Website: apple
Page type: customer-info-address
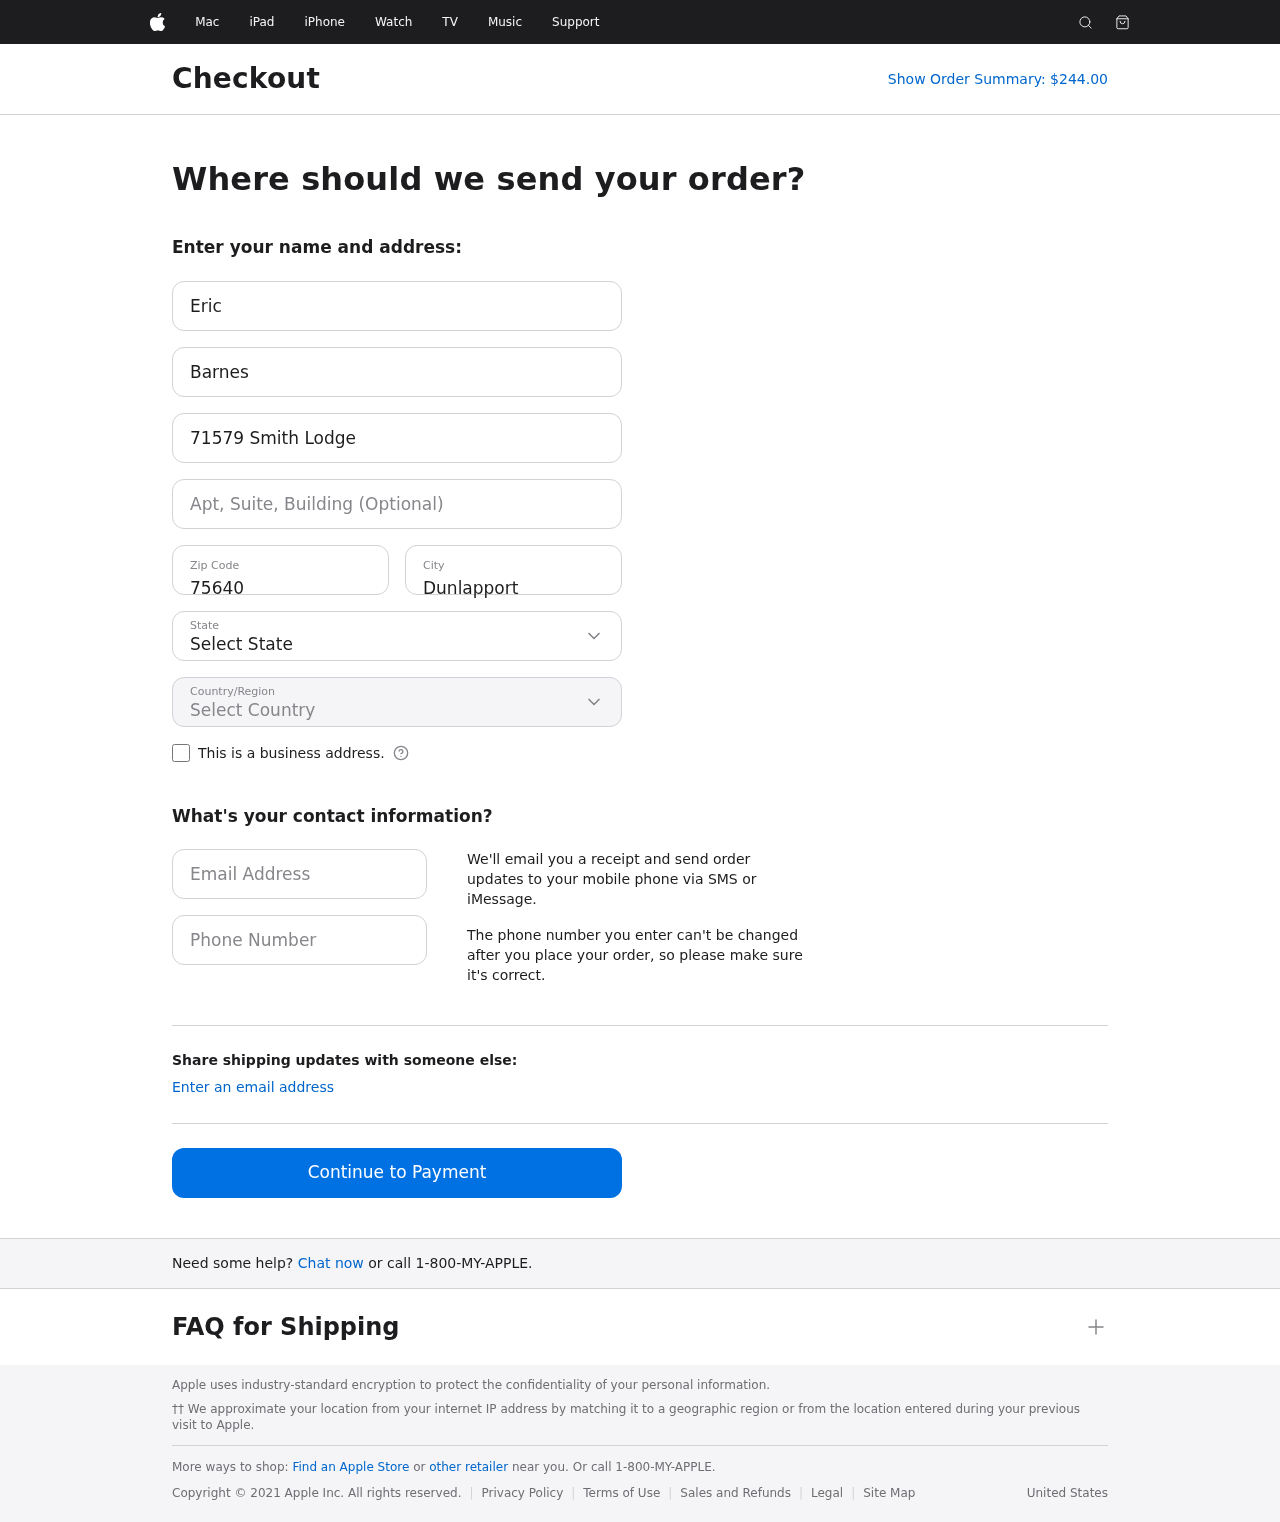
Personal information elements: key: PII_CITY
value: Dunlapport
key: PII_COUNTRY
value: United States
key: PII_EMAIL
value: eric.barnes@yahoo.com
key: PII_FIRSTNAME
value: Eric
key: PII_LASTNAME
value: Barnes
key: PII_PHONE
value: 6999196057
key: PII_POSTCODE
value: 75640
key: PII_STATE
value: Kentucky
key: PII_STREET
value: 71579 Smith Lodge
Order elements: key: ORDER_TOTAL
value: Show Order Summary: $244.00